Question: I'm currently developing a Sprite Kit game which scrolls between two main screen A & B. A's position is (0, 0) and B position is (0, device_height).
Most of the time, the game is running 60fps and draw count (got with 'SKView::showsDrawCount' property) at 8 or 10.
But sometimes, only on B screen, the number of draws increase abnormally to 70-80 draws!
Here's some facts:
- - - - 'SKView::showsNodeCount''[node::children count]'
Does someone had been confronted to the problematic, and what optimizations can be done?
How can I have more information about those draws to see where do they come from?
Thanks
Just found something very interesting. Here's the processor usage over time, switching between screen A and B. We can see there's a certain Thread-14 whose doing lots of things!

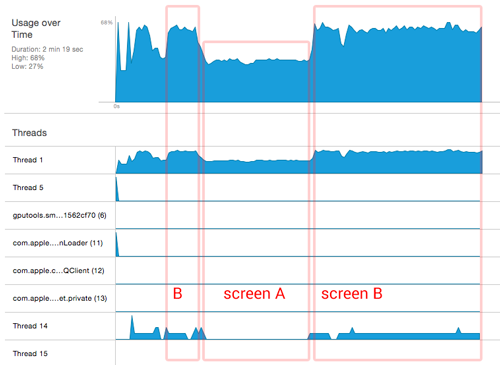
Answer: Ok I found it!
I'm using some 'SKEffectNode's as roots of the node trees whose never change, with the property 'shouldRasterize = YES' (for caching purpose, I saw this tip on the web but I can't remember where. But now I wonder if this is really appropriated... what do you think?).
I noticed that the 'shouldEnableEffects' properties of these nodes were all set to YES after init, despite the description in Apple documentation:
> If the value of this property is YES, the effect node applies the
filter and blends the results. If the value is NO, the effect node is
ignored and its children are rendered normally. The default value is
NO.
Obviously Apple doc is wrong for the default value at least on iOS8.
I presume the crazy thread was handling some blending effects, because after setting every 'SKEffectNode::shouldEnableEffects' to NO, the thread never came back. However, I still don't understand why the bug only occurred on screen B.